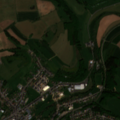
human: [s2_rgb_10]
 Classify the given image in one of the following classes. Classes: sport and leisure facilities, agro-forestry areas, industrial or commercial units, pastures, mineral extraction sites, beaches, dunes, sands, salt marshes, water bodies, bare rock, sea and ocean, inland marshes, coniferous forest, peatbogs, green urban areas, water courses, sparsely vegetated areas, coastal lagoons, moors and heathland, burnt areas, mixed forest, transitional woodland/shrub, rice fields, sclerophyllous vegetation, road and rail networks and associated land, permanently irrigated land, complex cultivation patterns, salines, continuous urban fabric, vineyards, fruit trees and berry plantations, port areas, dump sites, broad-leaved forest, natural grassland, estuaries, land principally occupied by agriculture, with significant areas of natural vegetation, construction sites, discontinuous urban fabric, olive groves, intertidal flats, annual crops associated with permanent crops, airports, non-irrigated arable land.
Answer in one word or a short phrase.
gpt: discontinuous urban fabric, pastures, complex cultivation patterns, land principally occupied by agriculture, with significant areas of natural vegetation, coniferous forest, mixed forest